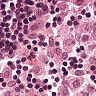
Metastatic tissue present: no